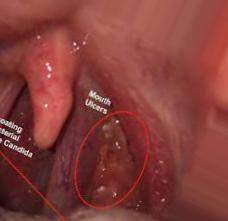
Condition: Mouth Ulcer